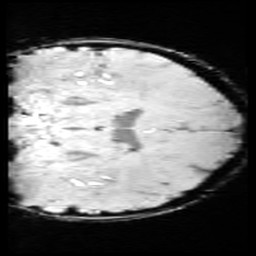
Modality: SWI
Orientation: coronal
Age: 11
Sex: male
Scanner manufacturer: siemens
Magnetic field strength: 3 T
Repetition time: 0.027 s
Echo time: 0.02 s